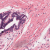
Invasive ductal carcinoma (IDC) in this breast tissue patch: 0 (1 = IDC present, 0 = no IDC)